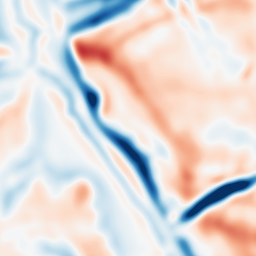
Category: multiscale
Decomposition family: dog
Decomposition parameters: sigma_low: 5
sigma_high: 10
Upsampling method: sinc_blackman
Upsampling parameters: scale: 4
kernel_size: 16
Upsampling scale: 4